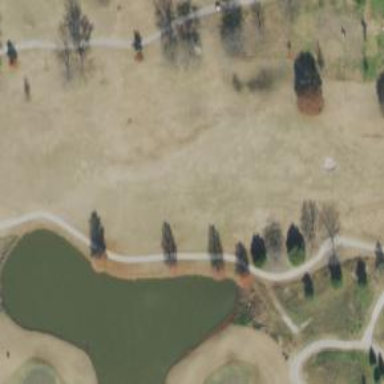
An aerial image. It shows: Golf hole.